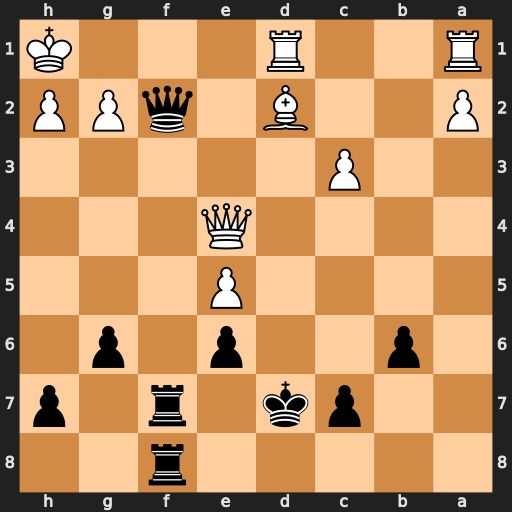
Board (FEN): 5r2/2pk1r1p/1p2p1p1/4P3/4Q3/2P5/P2B1qPP/R2R3K
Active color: b
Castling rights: -
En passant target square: -
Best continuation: Qf1+ Rxf1 Rxf1+ Rxf1 Rxf1#